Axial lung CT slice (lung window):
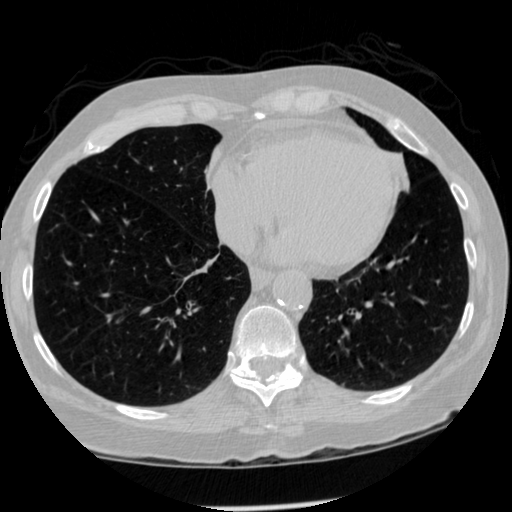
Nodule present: no